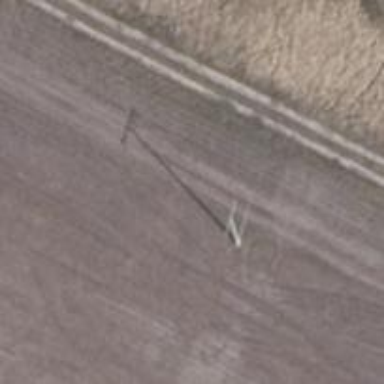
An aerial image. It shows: Power pole.